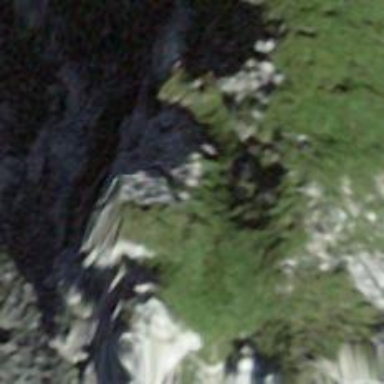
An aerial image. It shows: Natural cliff.